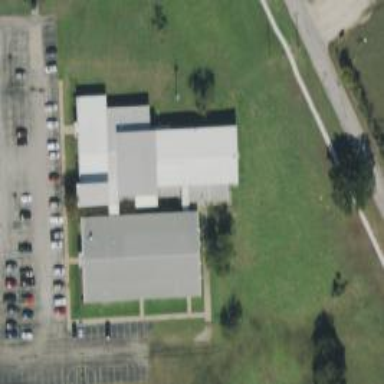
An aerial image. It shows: Building that houses fitness center.